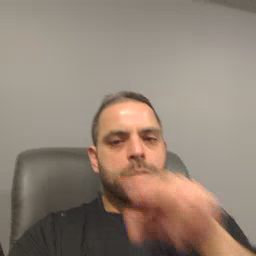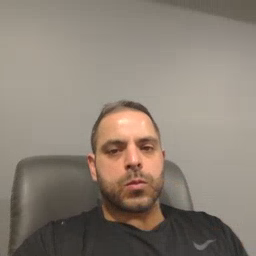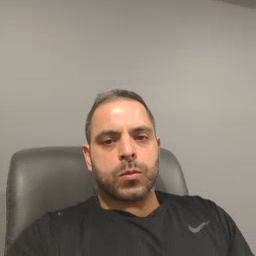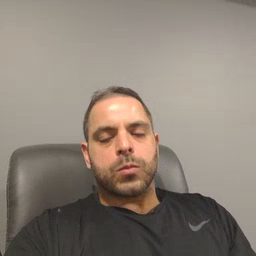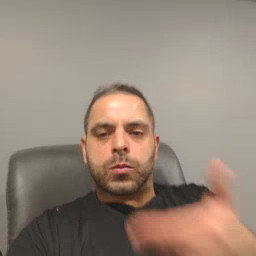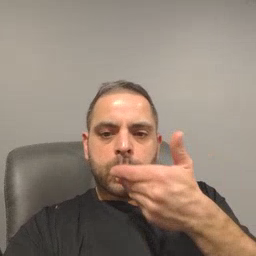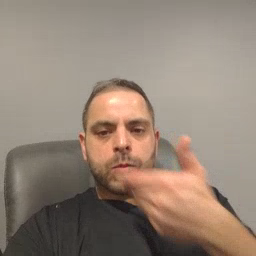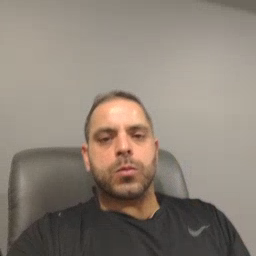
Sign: pizza